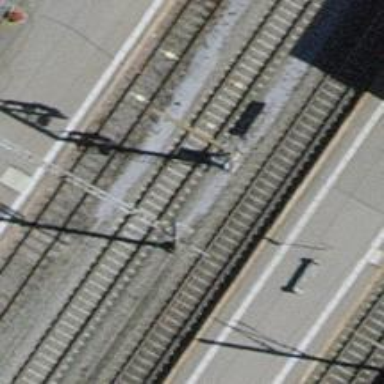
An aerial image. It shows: Railway signal.